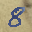
Label: 8